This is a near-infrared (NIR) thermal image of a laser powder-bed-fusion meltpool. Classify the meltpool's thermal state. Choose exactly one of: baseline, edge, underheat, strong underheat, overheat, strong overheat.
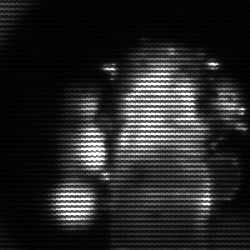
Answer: strong underheat